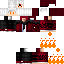
A male human skin with dark skin, wearing brown long hair dressed in a red hoodie and red pants, featuring a closed mouth.